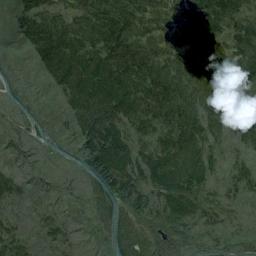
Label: cloud